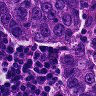
Metastatic tissue present: yes